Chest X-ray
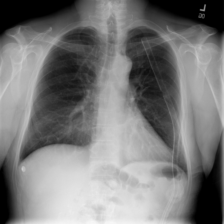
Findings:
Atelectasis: negative
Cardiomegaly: negative
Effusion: negative
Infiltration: negative
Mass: negative
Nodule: negative
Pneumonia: negative
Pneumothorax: negative
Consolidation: negative
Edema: negative
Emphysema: negative
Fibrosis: negative
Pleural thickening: negative
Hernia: negative